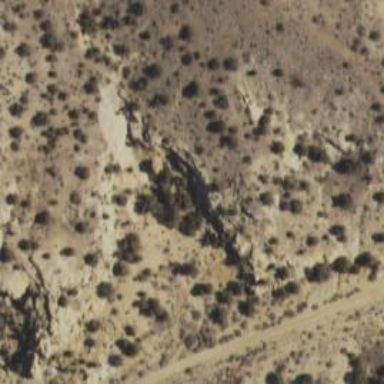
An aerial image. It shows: Natural cliff.